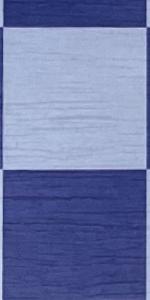
Label: Empty